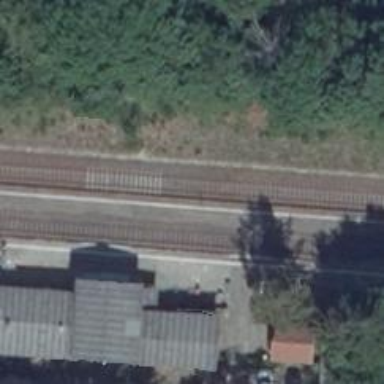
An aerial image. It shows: Crossing for the railway.